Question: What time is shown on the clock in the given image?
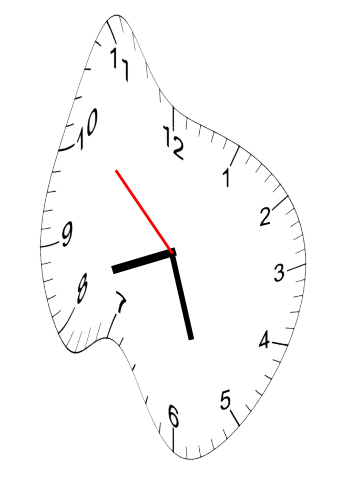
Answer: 08:26:52